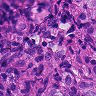
Metastatic tissue present: yes